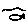
Label: fish